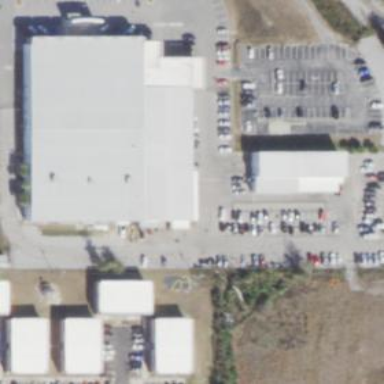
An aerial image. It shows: Building that houses car shop.